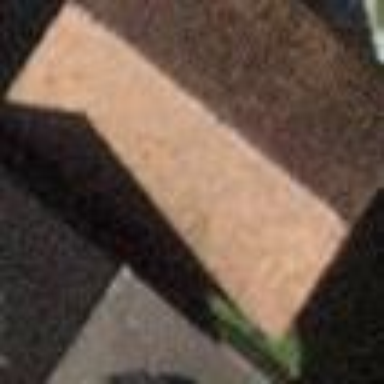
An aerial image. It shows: Shed building.